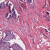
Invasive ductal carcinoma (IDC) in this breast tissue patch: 1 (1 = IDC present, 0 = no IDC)